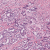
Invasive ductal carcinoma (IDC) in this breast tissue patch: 1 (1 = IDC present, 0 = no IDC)